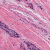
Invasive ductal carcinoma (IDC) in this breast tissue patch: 0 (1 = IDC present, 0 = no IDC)